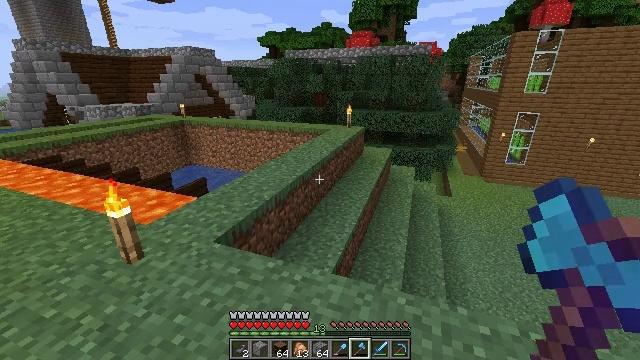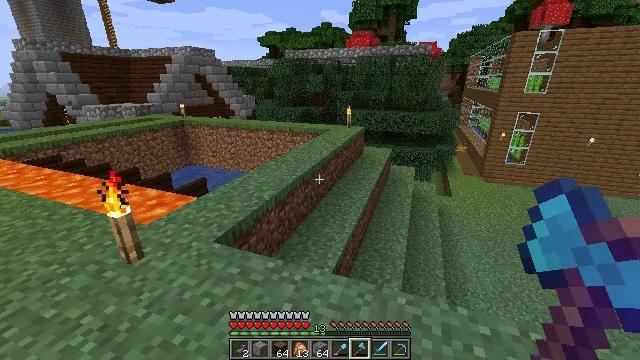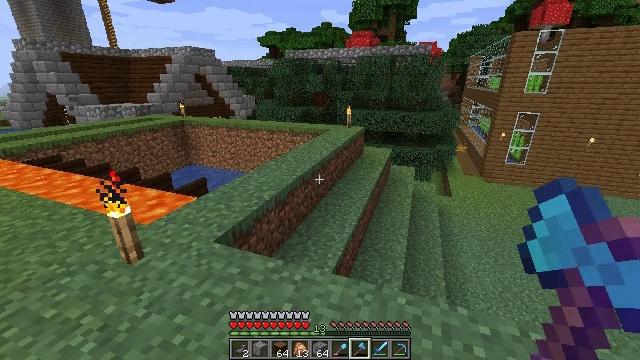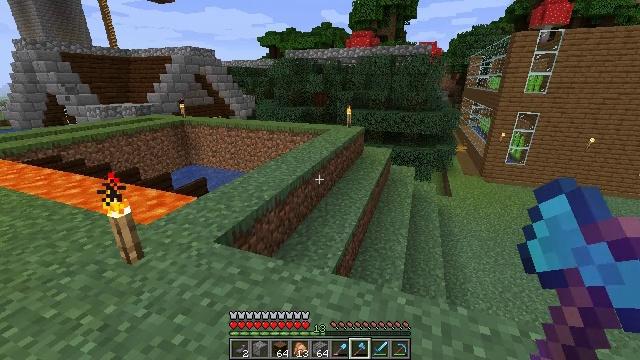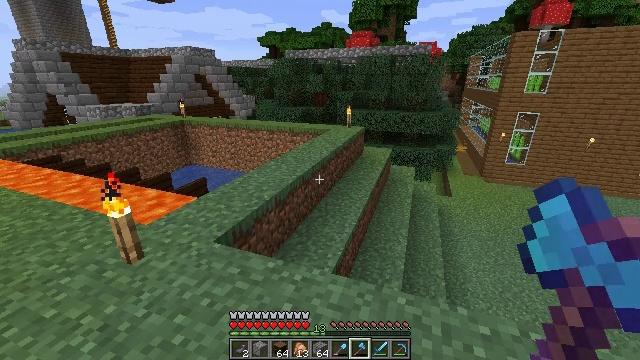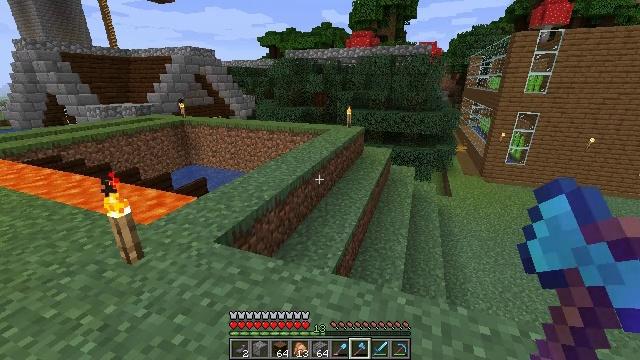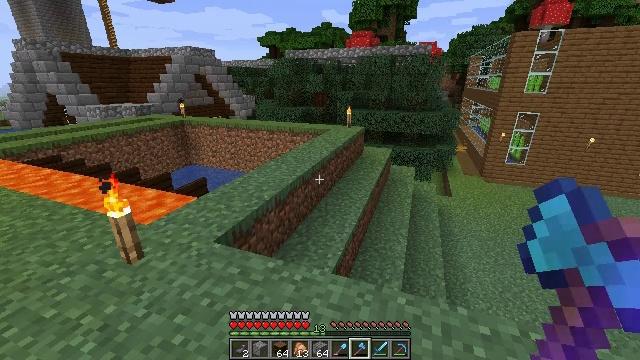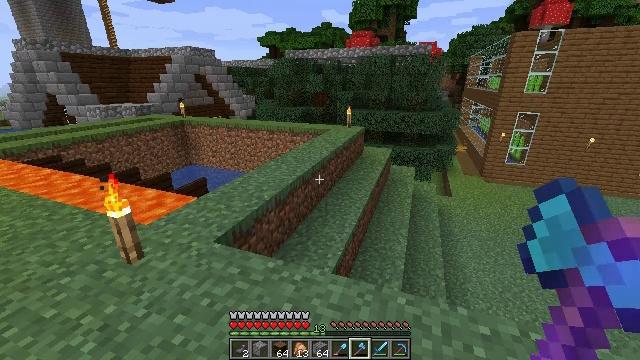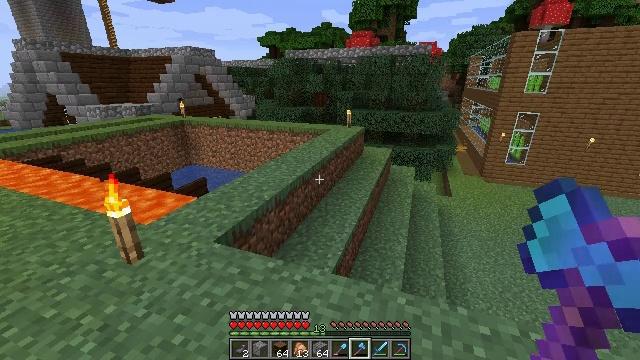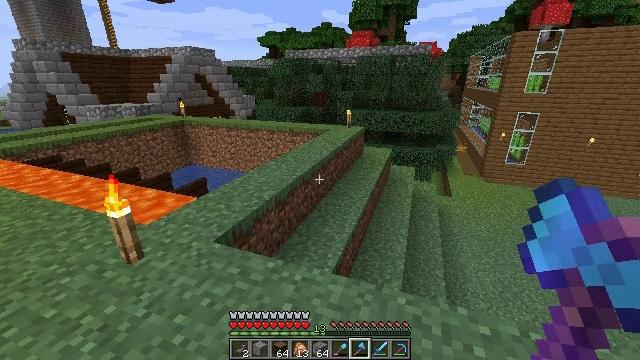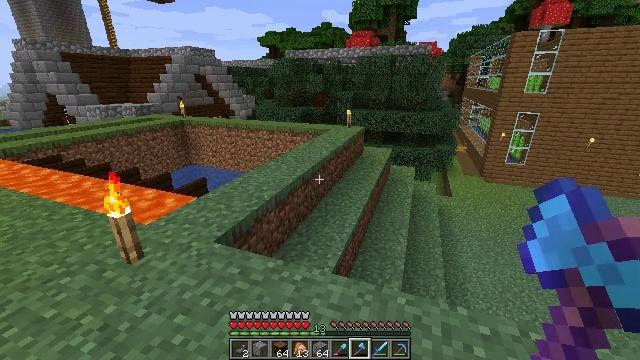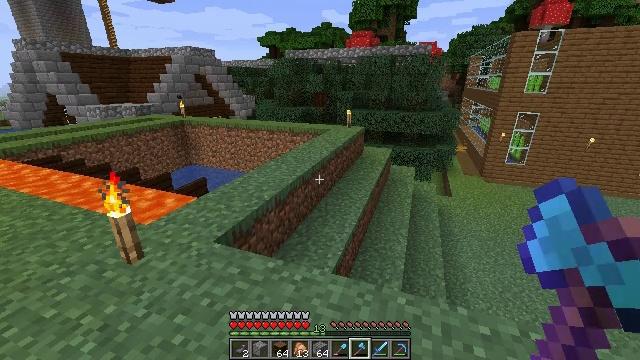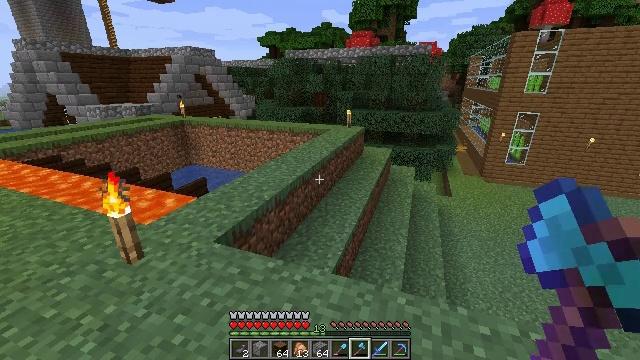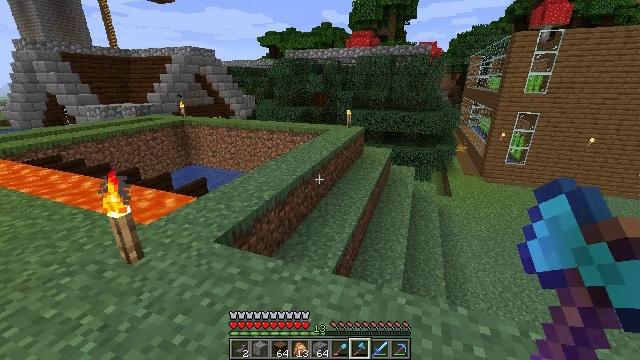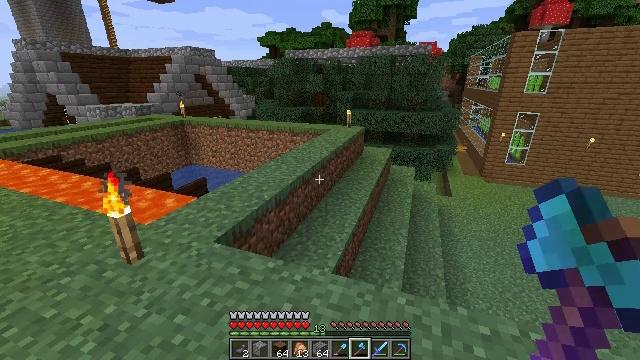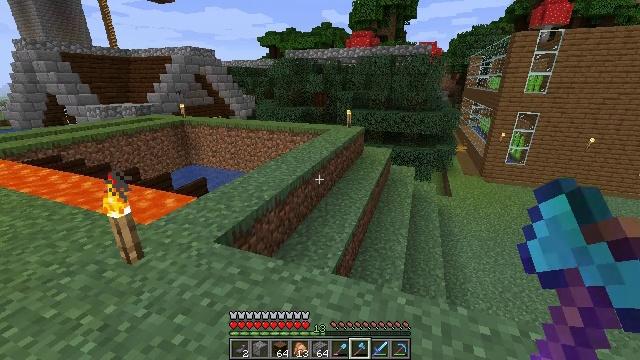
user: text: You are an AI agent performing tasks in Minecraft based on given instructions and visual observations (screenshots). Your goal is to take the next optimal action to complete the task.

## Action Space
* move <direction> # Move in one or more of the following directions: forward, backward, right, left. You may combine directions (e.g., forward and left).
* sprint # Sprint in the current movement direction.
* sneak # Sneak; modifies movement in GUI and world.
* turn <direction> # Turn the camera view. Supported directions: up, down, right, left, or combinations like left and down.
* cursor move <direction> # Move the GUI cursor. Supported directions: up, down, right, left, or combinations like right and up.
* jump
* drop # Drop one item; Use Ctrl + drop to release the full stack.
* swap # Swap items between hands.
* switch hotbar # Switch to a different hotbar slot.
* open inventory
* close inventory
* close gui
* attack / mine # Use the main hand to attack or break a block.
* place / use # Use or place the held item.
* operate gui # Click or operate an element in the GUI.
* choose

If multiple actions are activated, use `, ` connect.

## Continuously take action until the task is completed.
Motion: motion action
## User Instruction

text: Get wheat from the farmland.
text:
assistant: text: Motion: no_op
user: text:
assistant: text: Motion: no_op
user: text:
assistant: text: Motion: no_op
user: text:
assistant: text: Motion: no_op
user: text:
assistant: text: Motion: no_op
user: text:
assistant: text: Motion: no_op
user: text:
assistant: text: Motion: no_op
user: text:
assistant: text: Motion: no_op
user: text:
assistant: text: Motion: no_op
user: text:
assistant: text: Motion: no_op
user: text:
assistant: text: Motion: no_op
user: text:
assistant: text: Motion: no_op
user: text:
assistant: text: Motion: no_op
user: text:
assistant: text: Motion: no_op
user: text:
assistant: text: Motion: no_op
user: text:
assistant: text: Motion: no_op
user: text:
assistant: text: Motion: no_op
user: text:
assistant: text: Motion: no_op
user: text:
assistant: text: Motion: no_op
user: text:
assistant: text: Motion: no_op
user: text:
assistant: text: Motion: no_op
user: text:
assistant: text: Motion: no_op
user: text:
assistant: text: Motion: no_op
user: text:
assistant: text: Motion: no_op
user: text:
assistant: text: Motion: no_op
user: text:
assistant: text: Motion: no_op
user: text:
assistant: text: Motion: no_op
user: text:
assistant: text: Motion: no_op
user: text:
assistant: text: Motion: no_op
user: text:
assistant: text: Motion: no_op